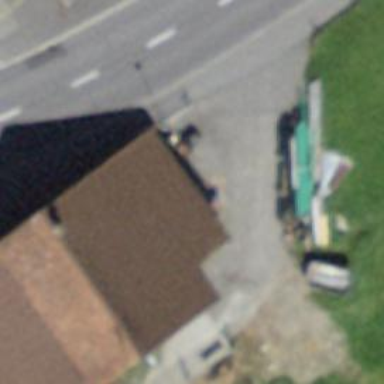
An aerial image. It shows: Rural barn.